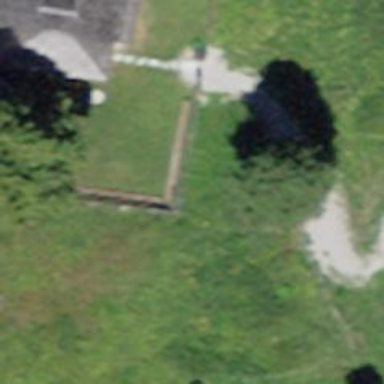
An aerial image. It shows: Bench.